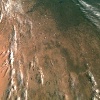
Label: land